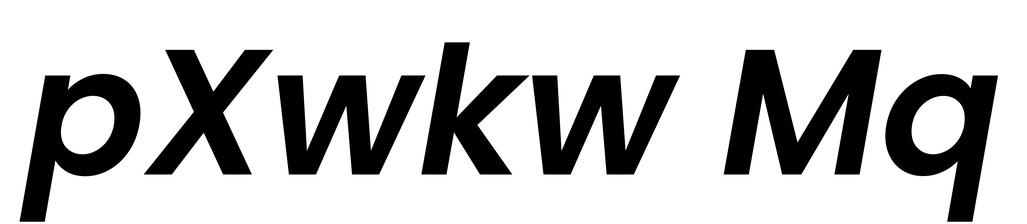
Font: Poppins-SemiBoldItalic